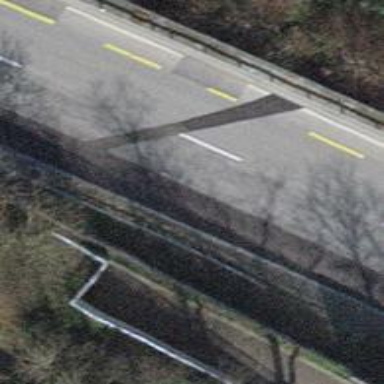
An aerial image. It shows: Primary highway with asphalt surface and designated lane for cyclists.